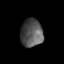
Tissue: skin
Cell type: Others
Senescence score: 0.7189
Nuclear area (px): 608
Mean DAPI intensity: 84.623